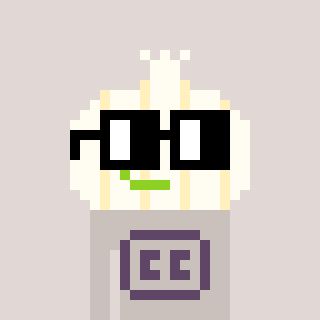
a pixel art character with square black glasses, a garlic-shaped head and a foggrey-colored body on a warm background